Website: apple
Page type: payment
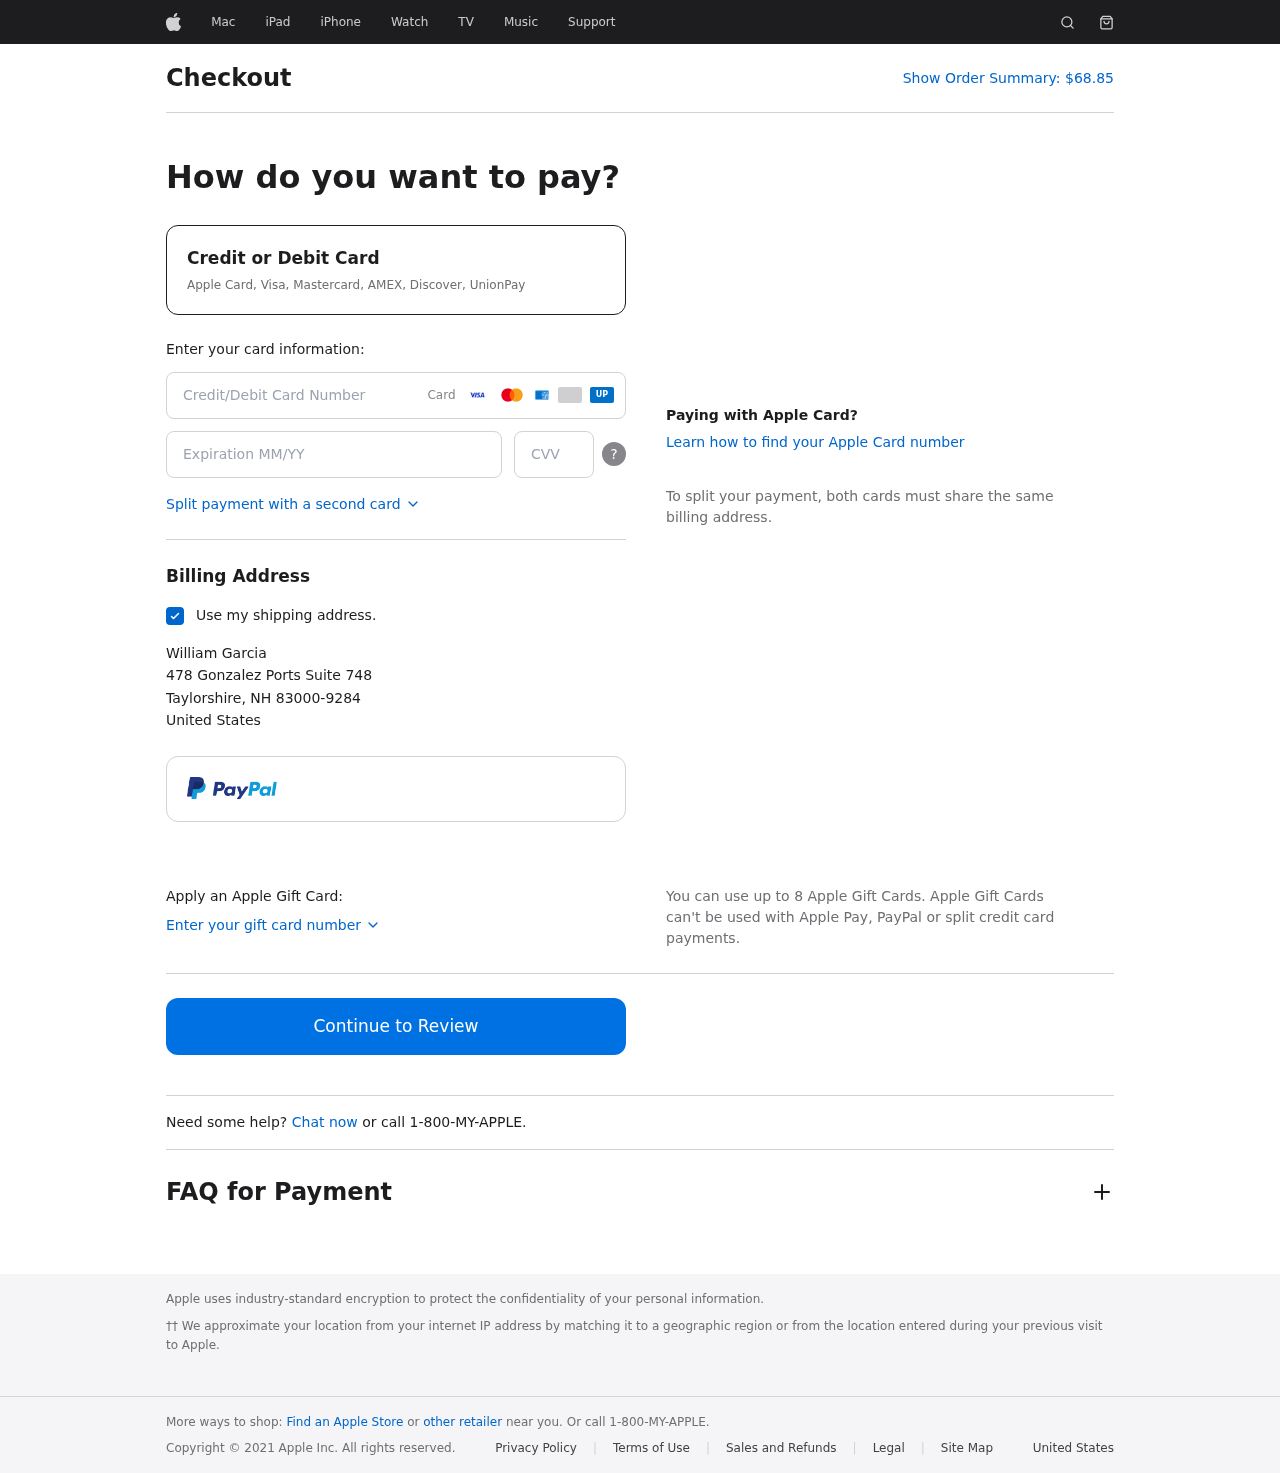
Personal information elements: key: PII_CARD_CVV
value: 927
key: PII_CARD_EXPIRY
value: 12/29
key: PII_CARD_NUMBER
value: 2224 7421 5103 4306
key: PII_CITY
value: Taylorshire
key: PII_COUNTRY
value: United States
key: PII_FULLNAME
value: William Garcia
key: PII_POSTCODE_FULL
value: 83000-9284
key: PII_STATE_ABBR
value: NH
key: PII_STREET
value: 478 Gonzalez Ports Suite 748
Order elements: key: ORDER_TOTAL
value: $68.85